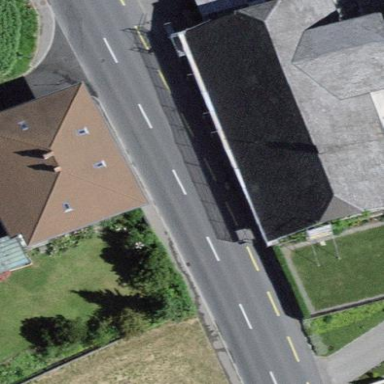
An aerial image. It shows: Residential building.